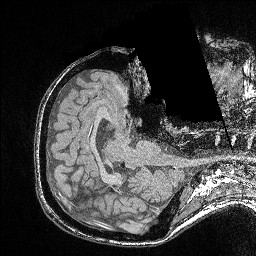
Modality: FLASH
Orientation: axial
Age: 23
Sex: male